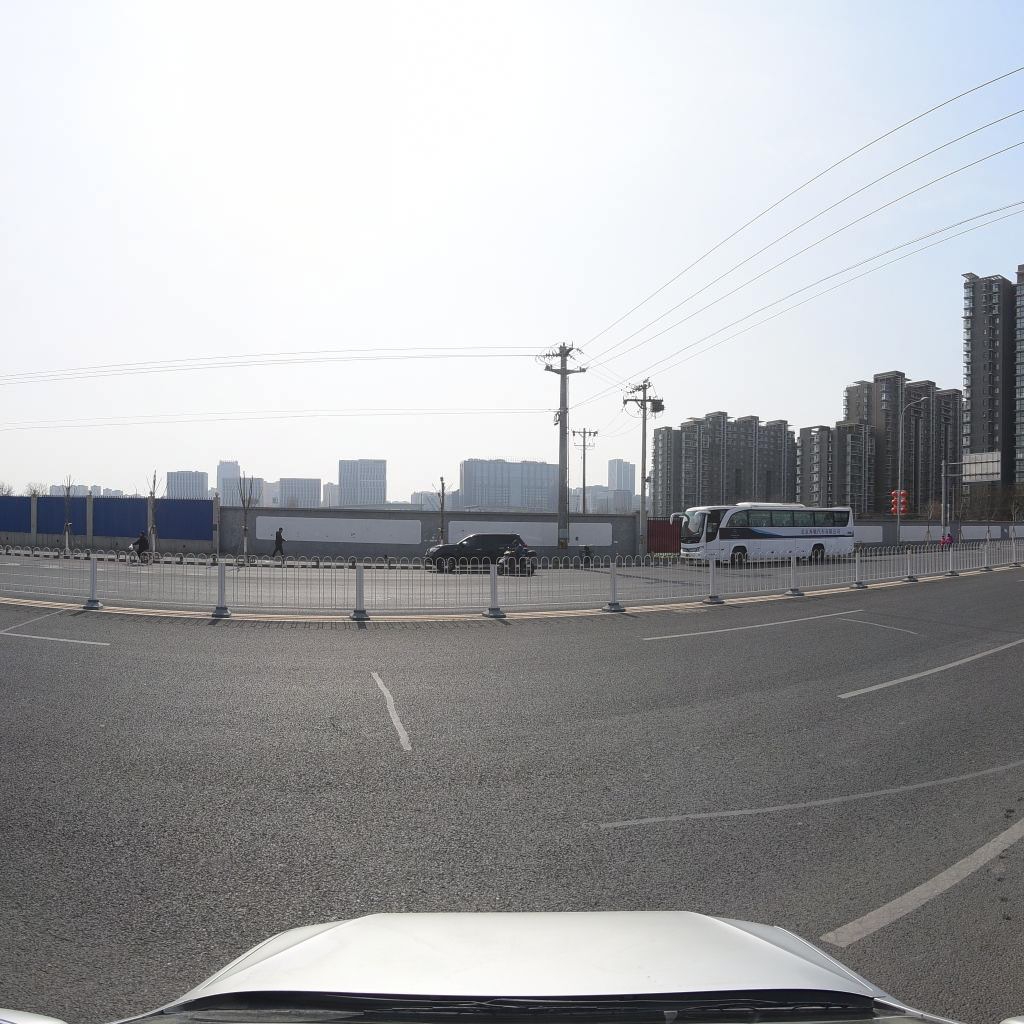
Region: Fengtai
Road damage annotations: longitudinal patch, transverse patch, transverse patch, longitudinal patch, longitudinal patch